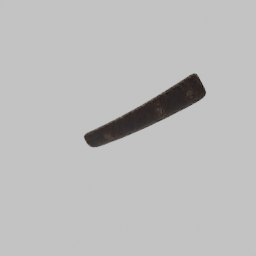
Label: animals